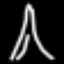
Label: The Eiffel Tower